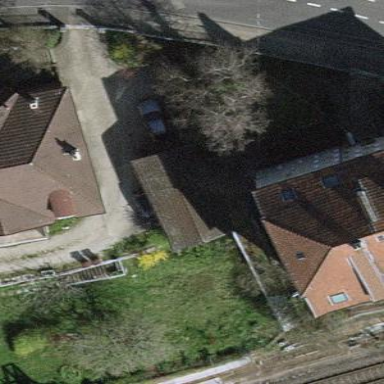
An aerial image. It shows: Shed.